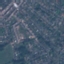
Land use / land cover class: Residential